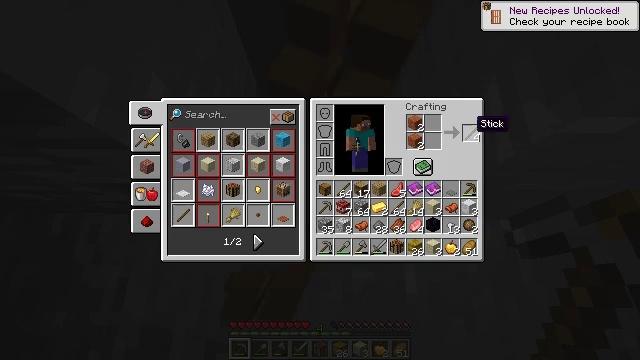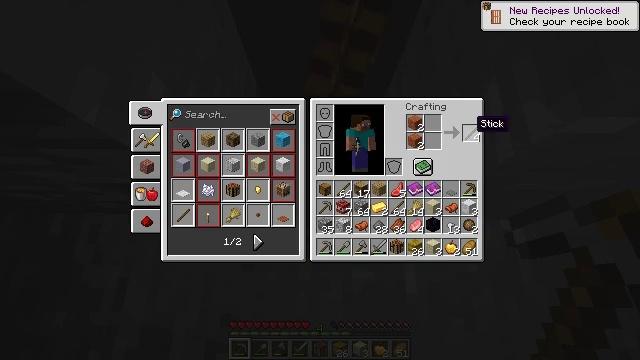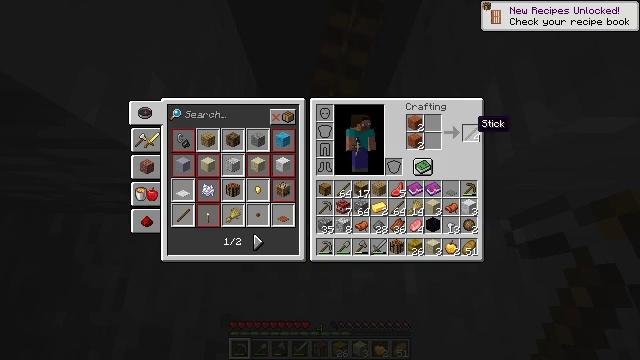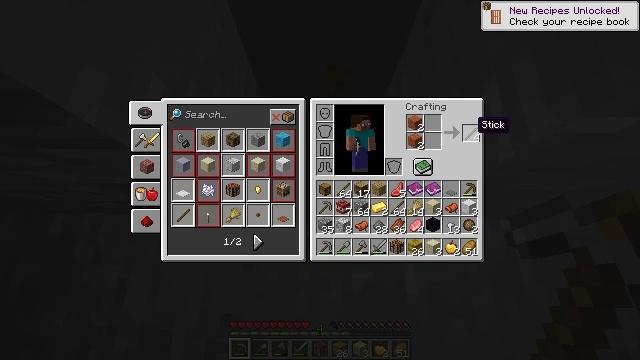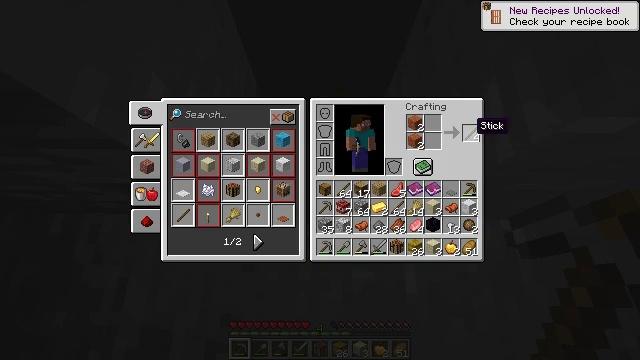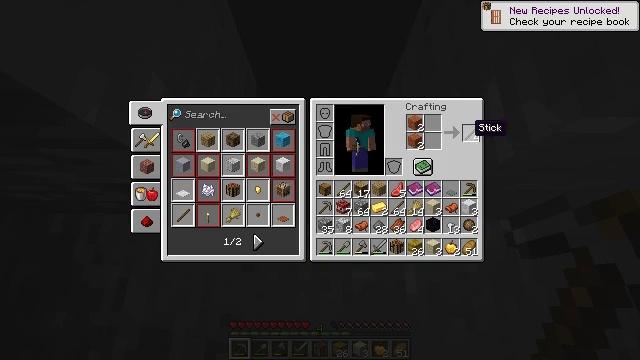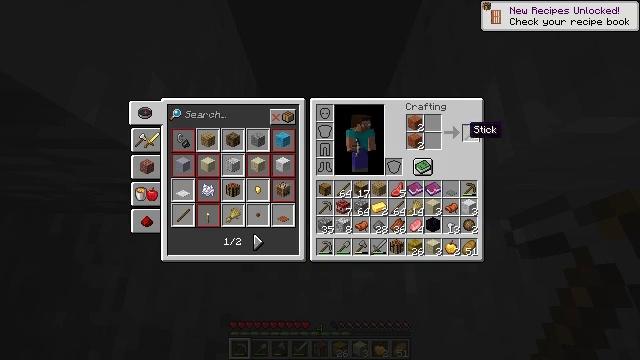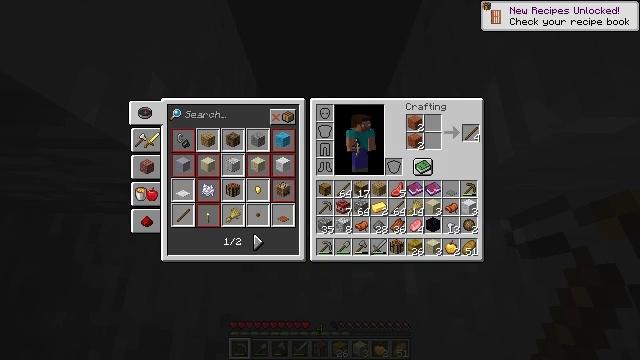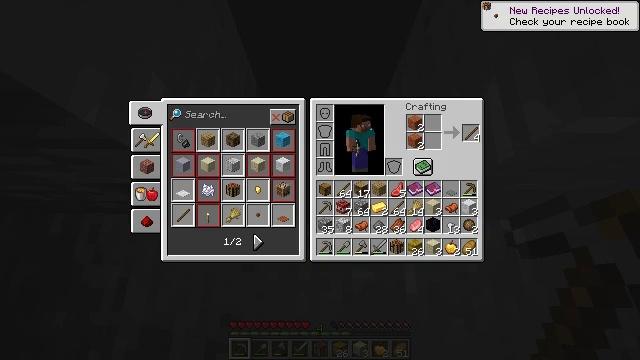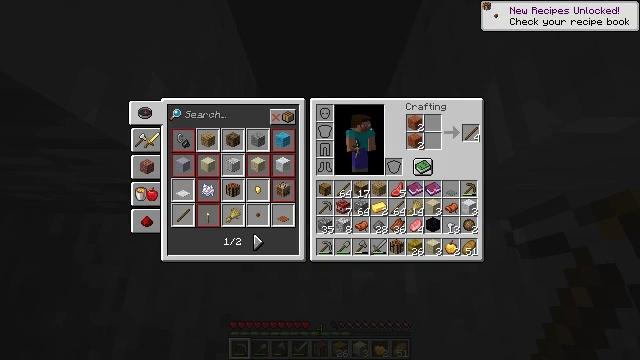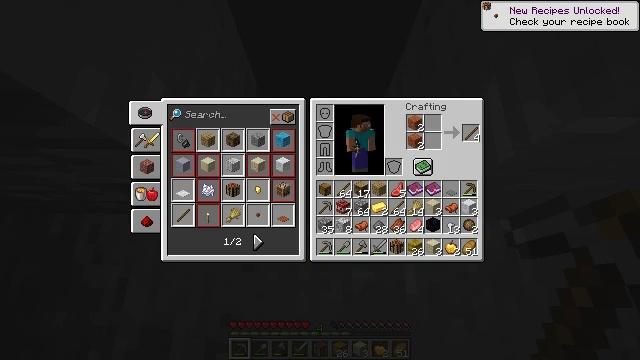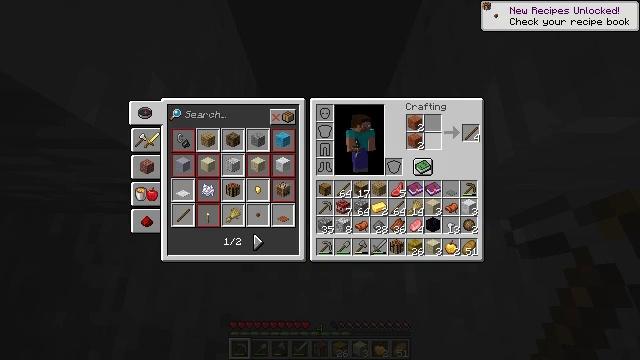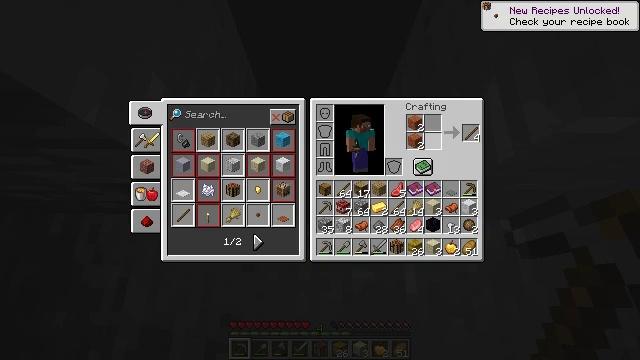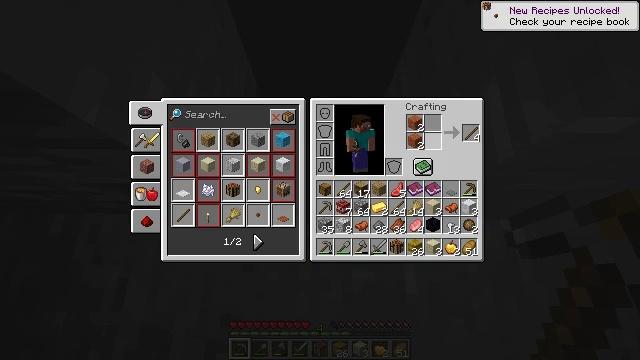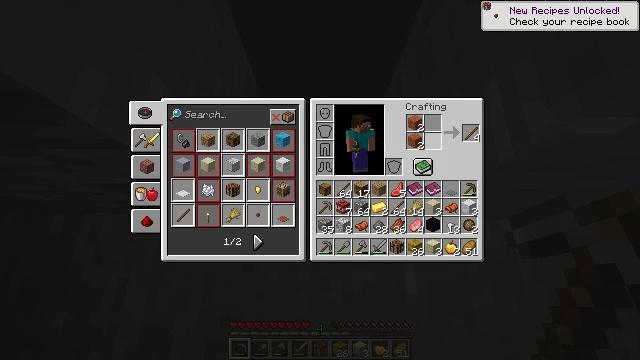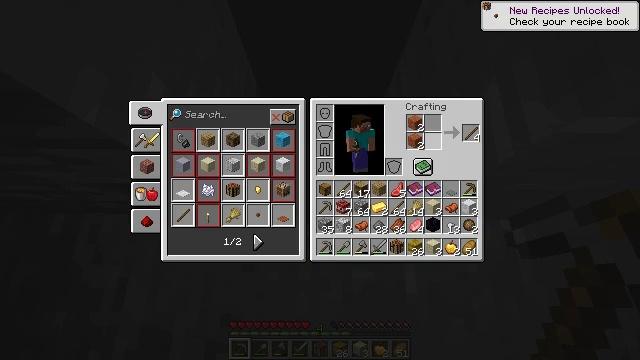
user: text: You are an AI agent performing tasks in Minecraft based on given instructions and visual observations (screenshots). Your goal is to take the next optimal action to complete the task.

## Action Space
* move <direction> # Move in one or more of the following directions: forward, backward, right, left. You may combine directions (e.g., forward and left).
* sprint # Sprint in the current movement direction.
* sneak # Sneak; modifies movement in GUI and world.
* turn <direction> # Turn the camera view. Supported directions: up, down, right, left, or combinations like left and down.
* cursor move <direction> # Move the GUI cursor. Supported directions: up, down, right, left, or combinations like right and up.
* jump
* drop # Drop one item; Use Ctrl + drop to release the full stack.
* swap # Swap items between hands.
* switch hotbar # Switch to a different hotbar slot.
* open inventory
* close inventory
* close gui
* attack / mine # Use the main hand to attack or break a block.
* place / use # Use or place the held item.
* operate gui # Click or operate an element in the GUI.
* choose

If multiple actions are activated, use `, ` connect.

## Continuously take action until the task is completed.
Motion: motion action
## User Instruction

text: Remove a stone pressure plate from the inventory.
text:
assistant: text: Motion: sneak, open gui
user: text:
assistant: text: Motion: sneak
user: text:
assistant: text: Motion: sneak
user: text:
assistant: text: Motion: sneak
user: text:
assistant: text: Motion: sneak
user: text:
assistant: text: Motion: sneak
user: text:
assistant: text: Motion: sneak
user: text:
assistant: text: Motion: sneak
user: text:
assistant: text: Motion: no_op
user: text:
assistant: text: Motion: no_op
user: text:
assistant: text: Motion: cursor move left
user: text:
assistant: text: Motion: no_op
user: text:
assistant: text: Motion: no_op
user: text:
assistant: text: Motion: no_op
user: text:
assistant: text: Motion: no_op
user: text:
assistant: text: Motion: no_op
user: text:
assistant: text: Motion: no_op
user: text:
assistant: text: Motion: no_op
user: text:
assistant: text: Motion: no_op
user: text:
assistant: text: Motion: no_op
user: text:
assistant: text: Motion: no_op
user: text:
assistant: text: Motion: operate gui
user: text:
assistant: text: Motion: operate gui
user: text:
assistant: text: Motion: operate gui
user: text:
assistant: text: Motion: cursor move up
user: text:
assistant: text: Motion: no_op
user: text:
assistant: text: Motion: no_op
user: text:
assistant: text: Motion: no_op
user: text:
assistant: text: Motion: no_op
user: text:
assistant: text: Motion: no_op